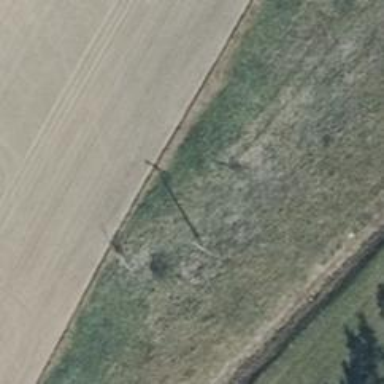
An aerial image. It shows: Minor power line.